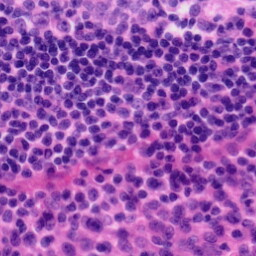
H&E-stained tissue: Tonsil